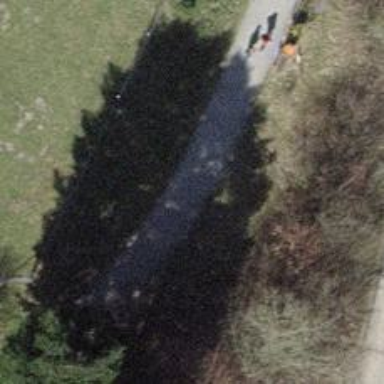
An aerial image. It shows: Compacted track with grade2 surface.